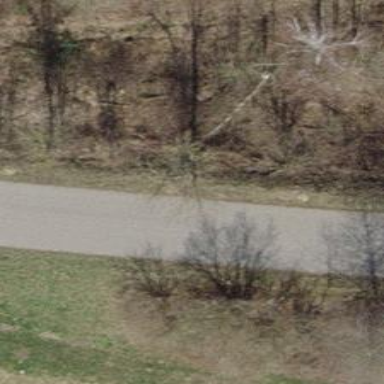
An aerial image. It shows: Unclassified paved road.